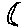
Label: moon